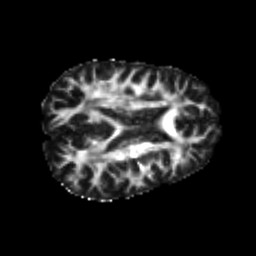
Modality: FA
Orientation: axial
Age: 25
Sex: male
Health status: healthy
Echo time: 0.074 s